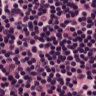
Metastatic tissue present: no